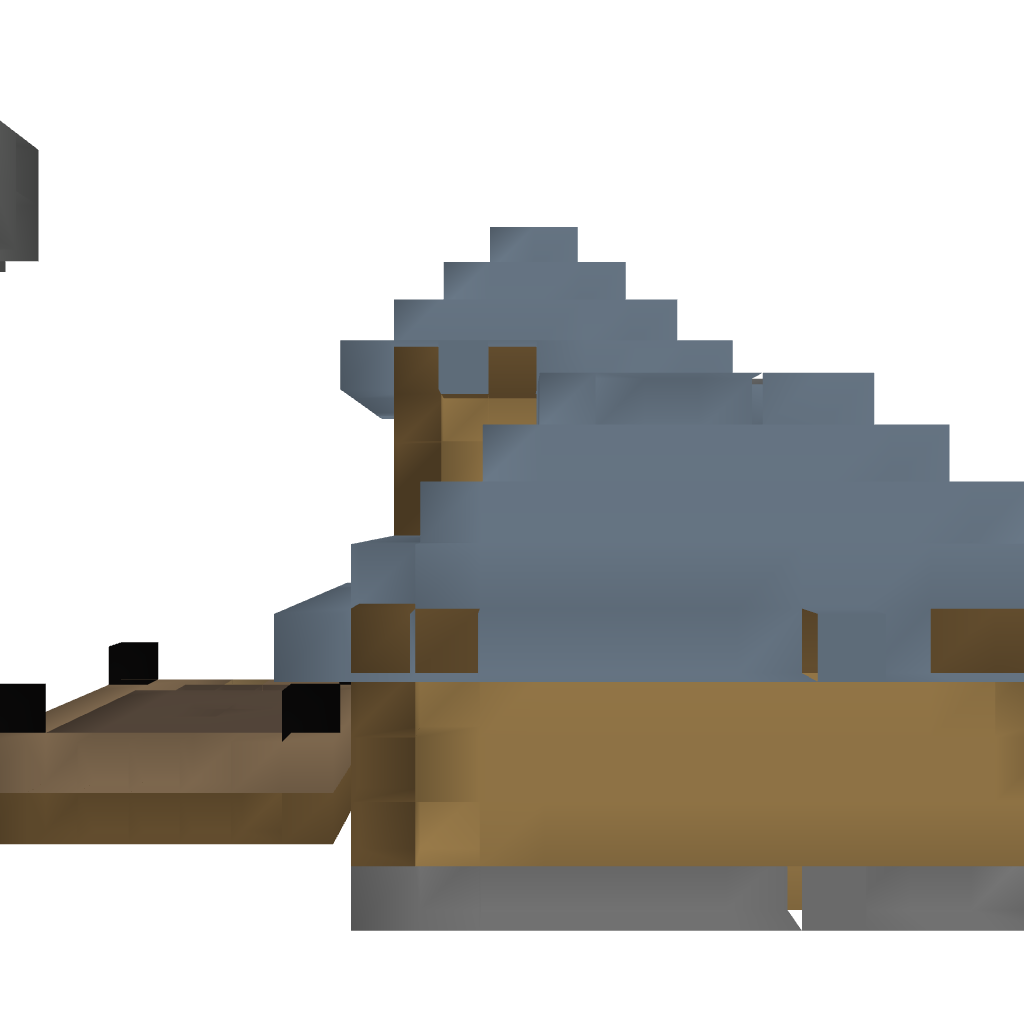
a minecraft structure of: Villagers Mayor's House